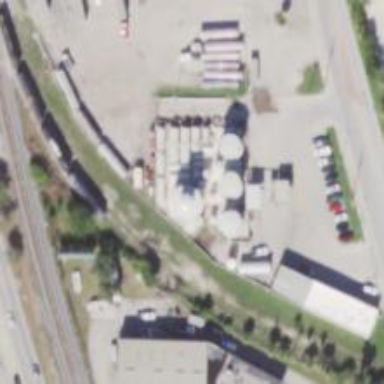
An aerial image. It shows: Storage tank that is man-made.